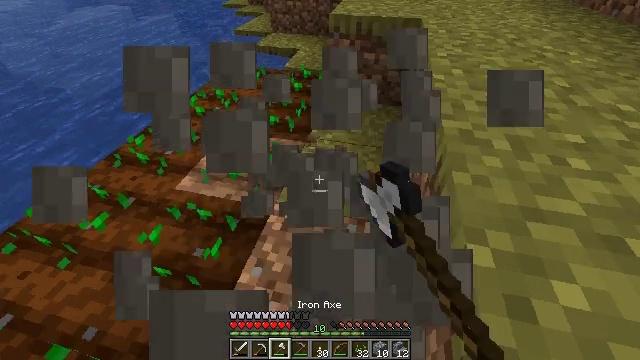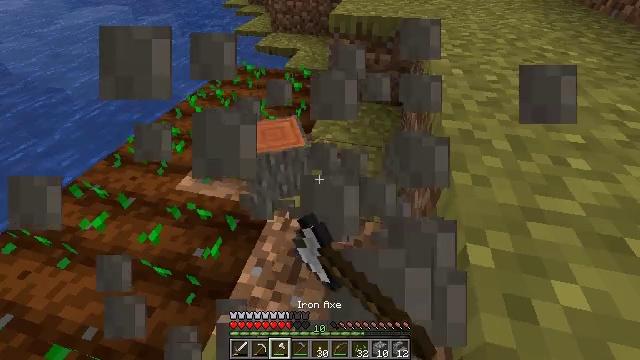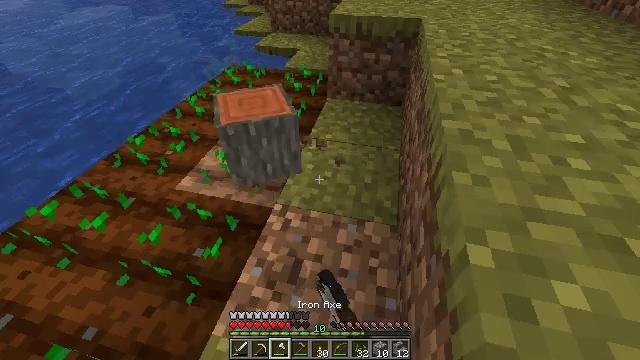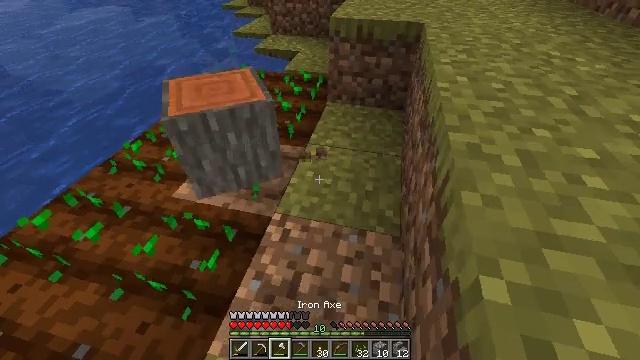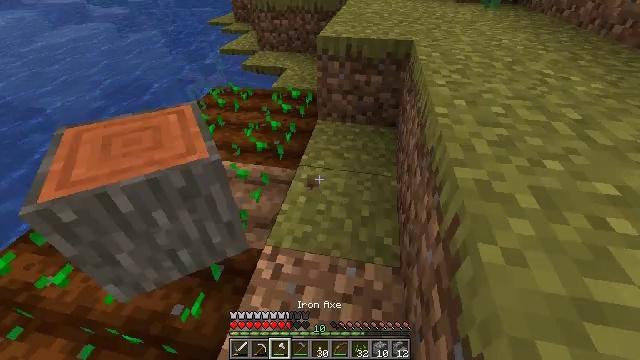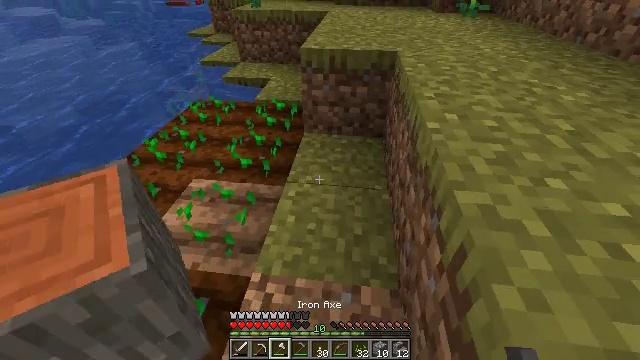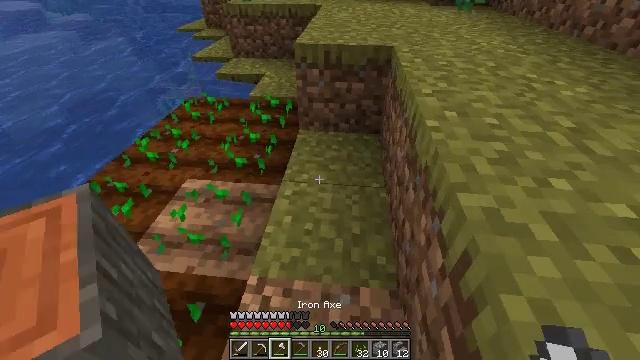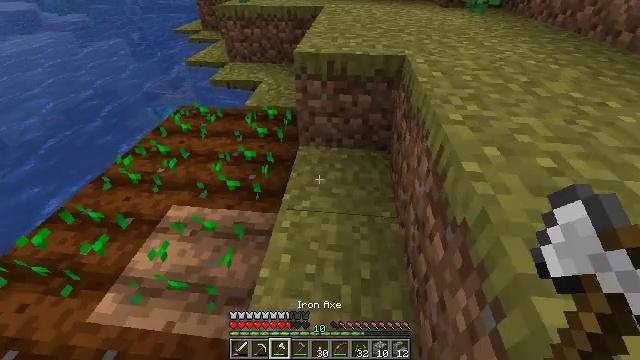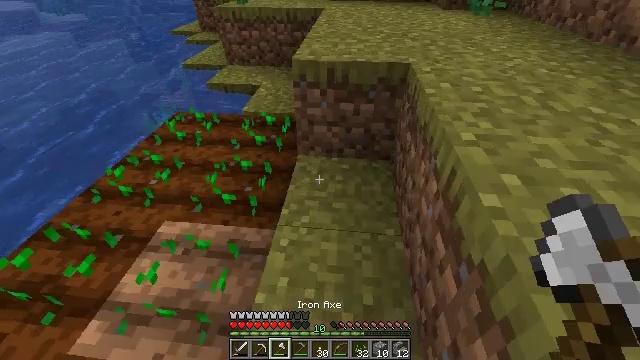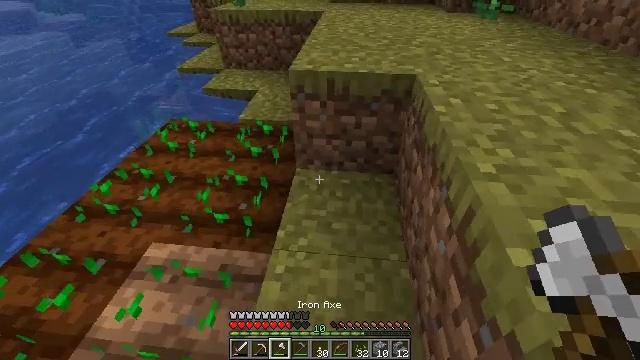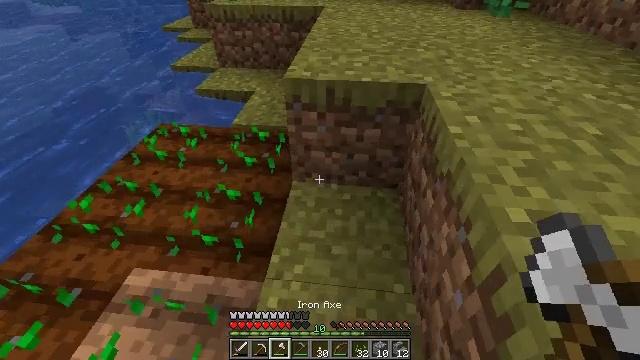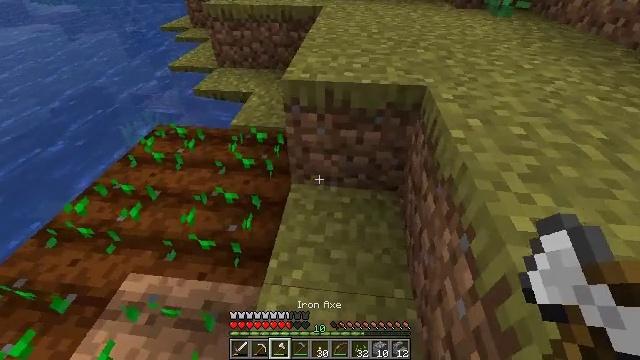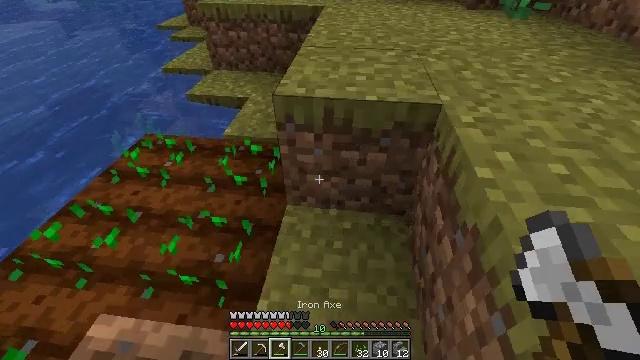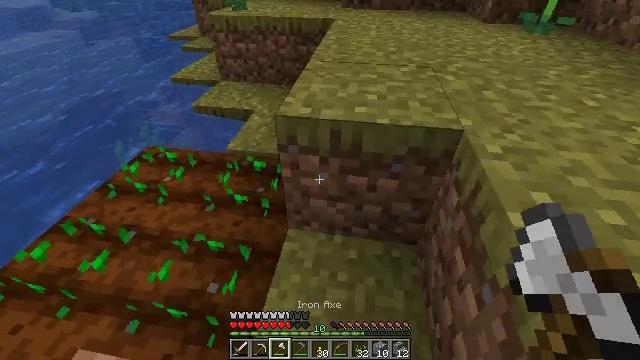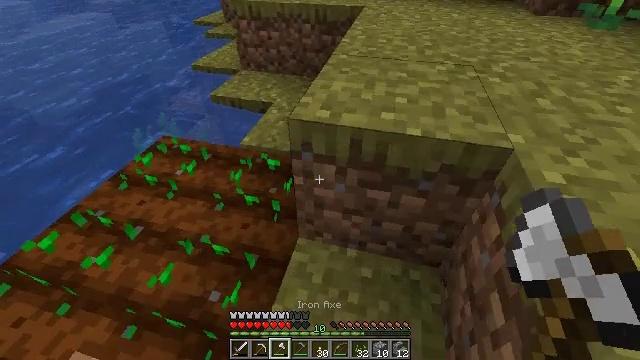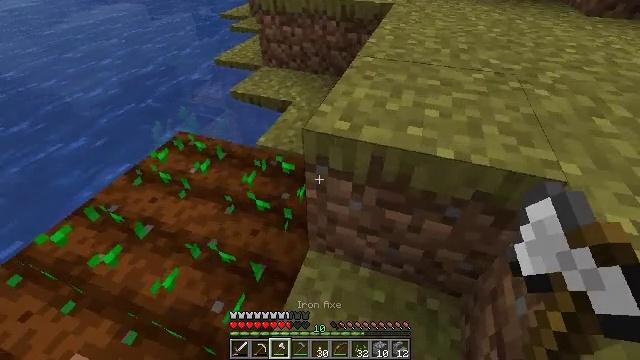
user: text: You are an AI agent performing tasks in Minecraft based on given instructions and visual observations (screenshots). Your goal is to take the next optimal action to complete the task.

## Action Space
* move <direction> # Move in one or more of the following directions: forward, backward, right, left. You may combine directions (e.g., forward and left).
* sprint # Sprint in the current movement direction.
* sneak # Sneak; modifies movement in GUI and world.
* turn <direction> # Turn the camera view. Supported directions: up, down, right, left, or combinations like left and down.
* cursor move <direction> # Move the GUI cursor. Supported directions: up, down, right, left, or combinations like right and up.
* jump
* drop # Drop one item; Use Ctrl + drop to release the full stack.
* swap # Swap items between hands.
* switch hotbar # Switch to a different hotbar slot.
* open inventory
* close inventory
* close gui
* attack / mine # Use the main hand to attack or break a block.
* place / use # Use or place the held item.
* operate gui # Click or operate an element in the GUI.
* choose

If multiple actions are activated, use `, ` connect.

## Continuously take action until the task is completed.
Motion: motion action
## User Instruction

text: Collect the poppy by clicking on it.
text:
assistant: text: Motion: no_op
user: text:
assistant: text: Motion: no_op
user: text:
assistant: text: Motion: move forward
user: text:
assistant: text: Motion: move forward, turn right and up
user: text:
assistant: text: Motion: move forward, turn right and up
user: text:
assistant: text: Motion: move forward, turn right and down
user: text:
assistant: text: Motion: move forward
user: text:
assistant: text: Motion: move forward
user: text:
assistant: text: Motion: move forward
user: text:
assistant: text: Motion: move forward, turn down
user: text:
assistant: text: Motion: move forward
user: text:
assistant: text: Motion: move forward
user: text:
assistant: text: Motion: move forward, turn left and up
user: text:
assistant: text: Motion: move forward, turn left and down
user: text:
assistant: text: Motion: move forward, turn left
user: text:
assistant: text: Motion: move forward, turn left and up
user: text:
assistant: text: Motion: move forward, turn up
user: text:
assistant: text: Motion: move forward, turn up, jump
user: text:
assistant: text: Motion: move forward, turn right and up, jump
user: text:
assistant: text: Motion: move forward, turn right and up, jump
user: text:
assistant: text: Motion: move forward, turn right and up, jump
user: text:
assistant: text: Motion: move forward, turn right and up
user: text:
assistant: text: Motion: move forward, turn right and up
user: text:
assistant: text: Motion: move forward, turn right and up
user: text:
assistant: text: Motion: move forward, turn right and up
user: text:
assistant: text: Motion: move forward, turn right
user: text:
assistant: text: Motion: move forward, turn right
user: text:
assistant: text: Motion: move forward, turn right and down
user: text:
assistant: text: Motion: move forward, turn right
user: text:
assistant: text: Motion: move forward, turn right and down